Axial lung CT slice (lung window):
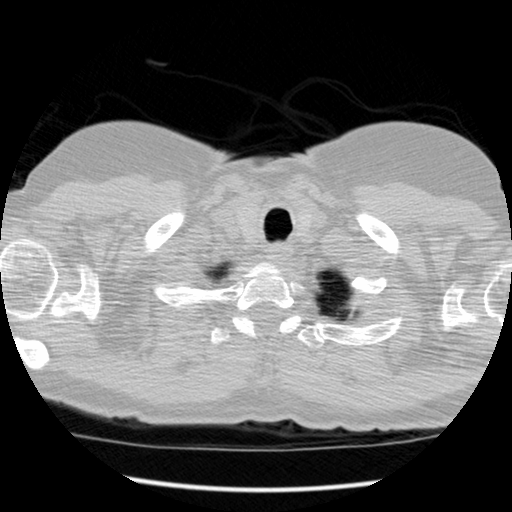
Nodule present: no